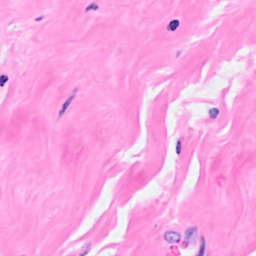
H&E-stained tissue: Breast